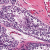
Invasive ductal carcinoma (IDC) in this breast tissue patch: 0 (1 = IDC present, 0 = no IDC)